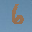
Label: 6